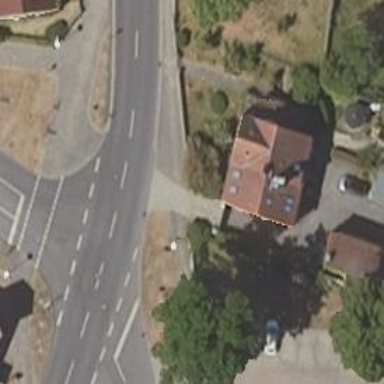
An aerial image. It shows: Tertiary road with separate asphalt surfaces for sidewalks and cycleway.